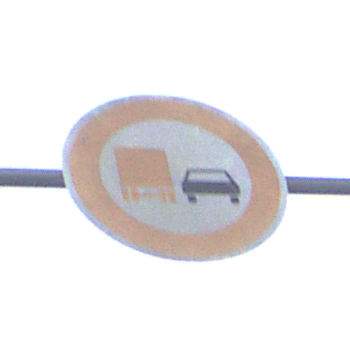
Verkehrszeichen: UeberholverbotKraftfahrzeuge
Umgebung: Outdoor, RoadRail
Tageszeit: SunriseSunset
Wetter: PartlyCloudy
Licht: Natural
Jahreszeit: NotSpecified
Kontrast: LowContrast